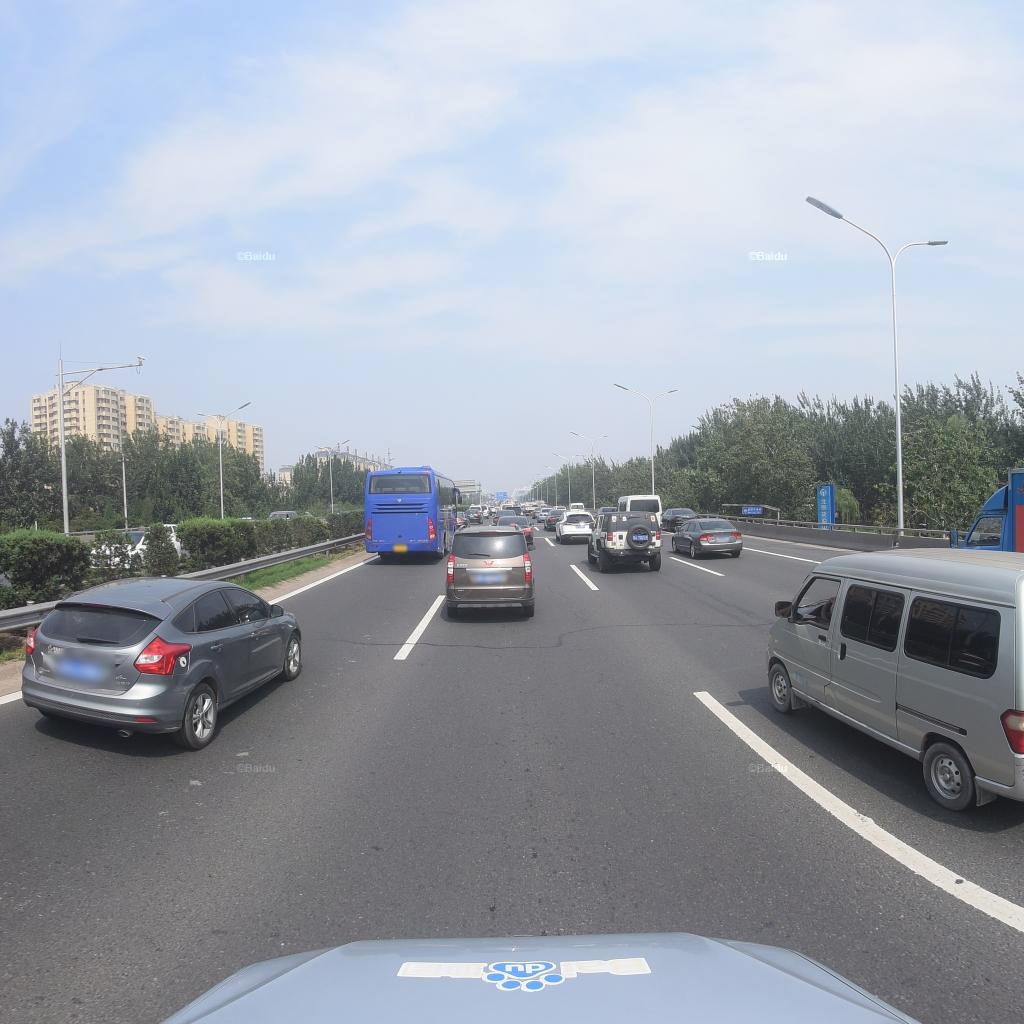
Region: Fengtai
Road damage annotations: transverse patch